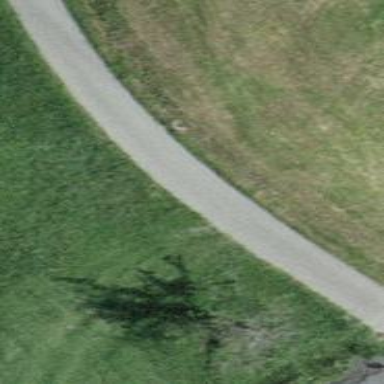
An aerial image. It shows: Paved track with Grade 1 surface.